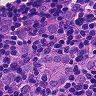
Metastatic tissue present: yes